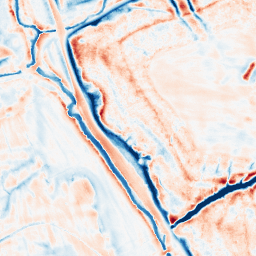
Category: edge_preserving
Decomposition family: bilateral
Decomposition parameters: d: 21
sigma_color: 100
sigma_space: 75
Upsampling method: quadratic
Upsampling parameters: scale: 4
Upsampling scale: 4